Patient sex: F
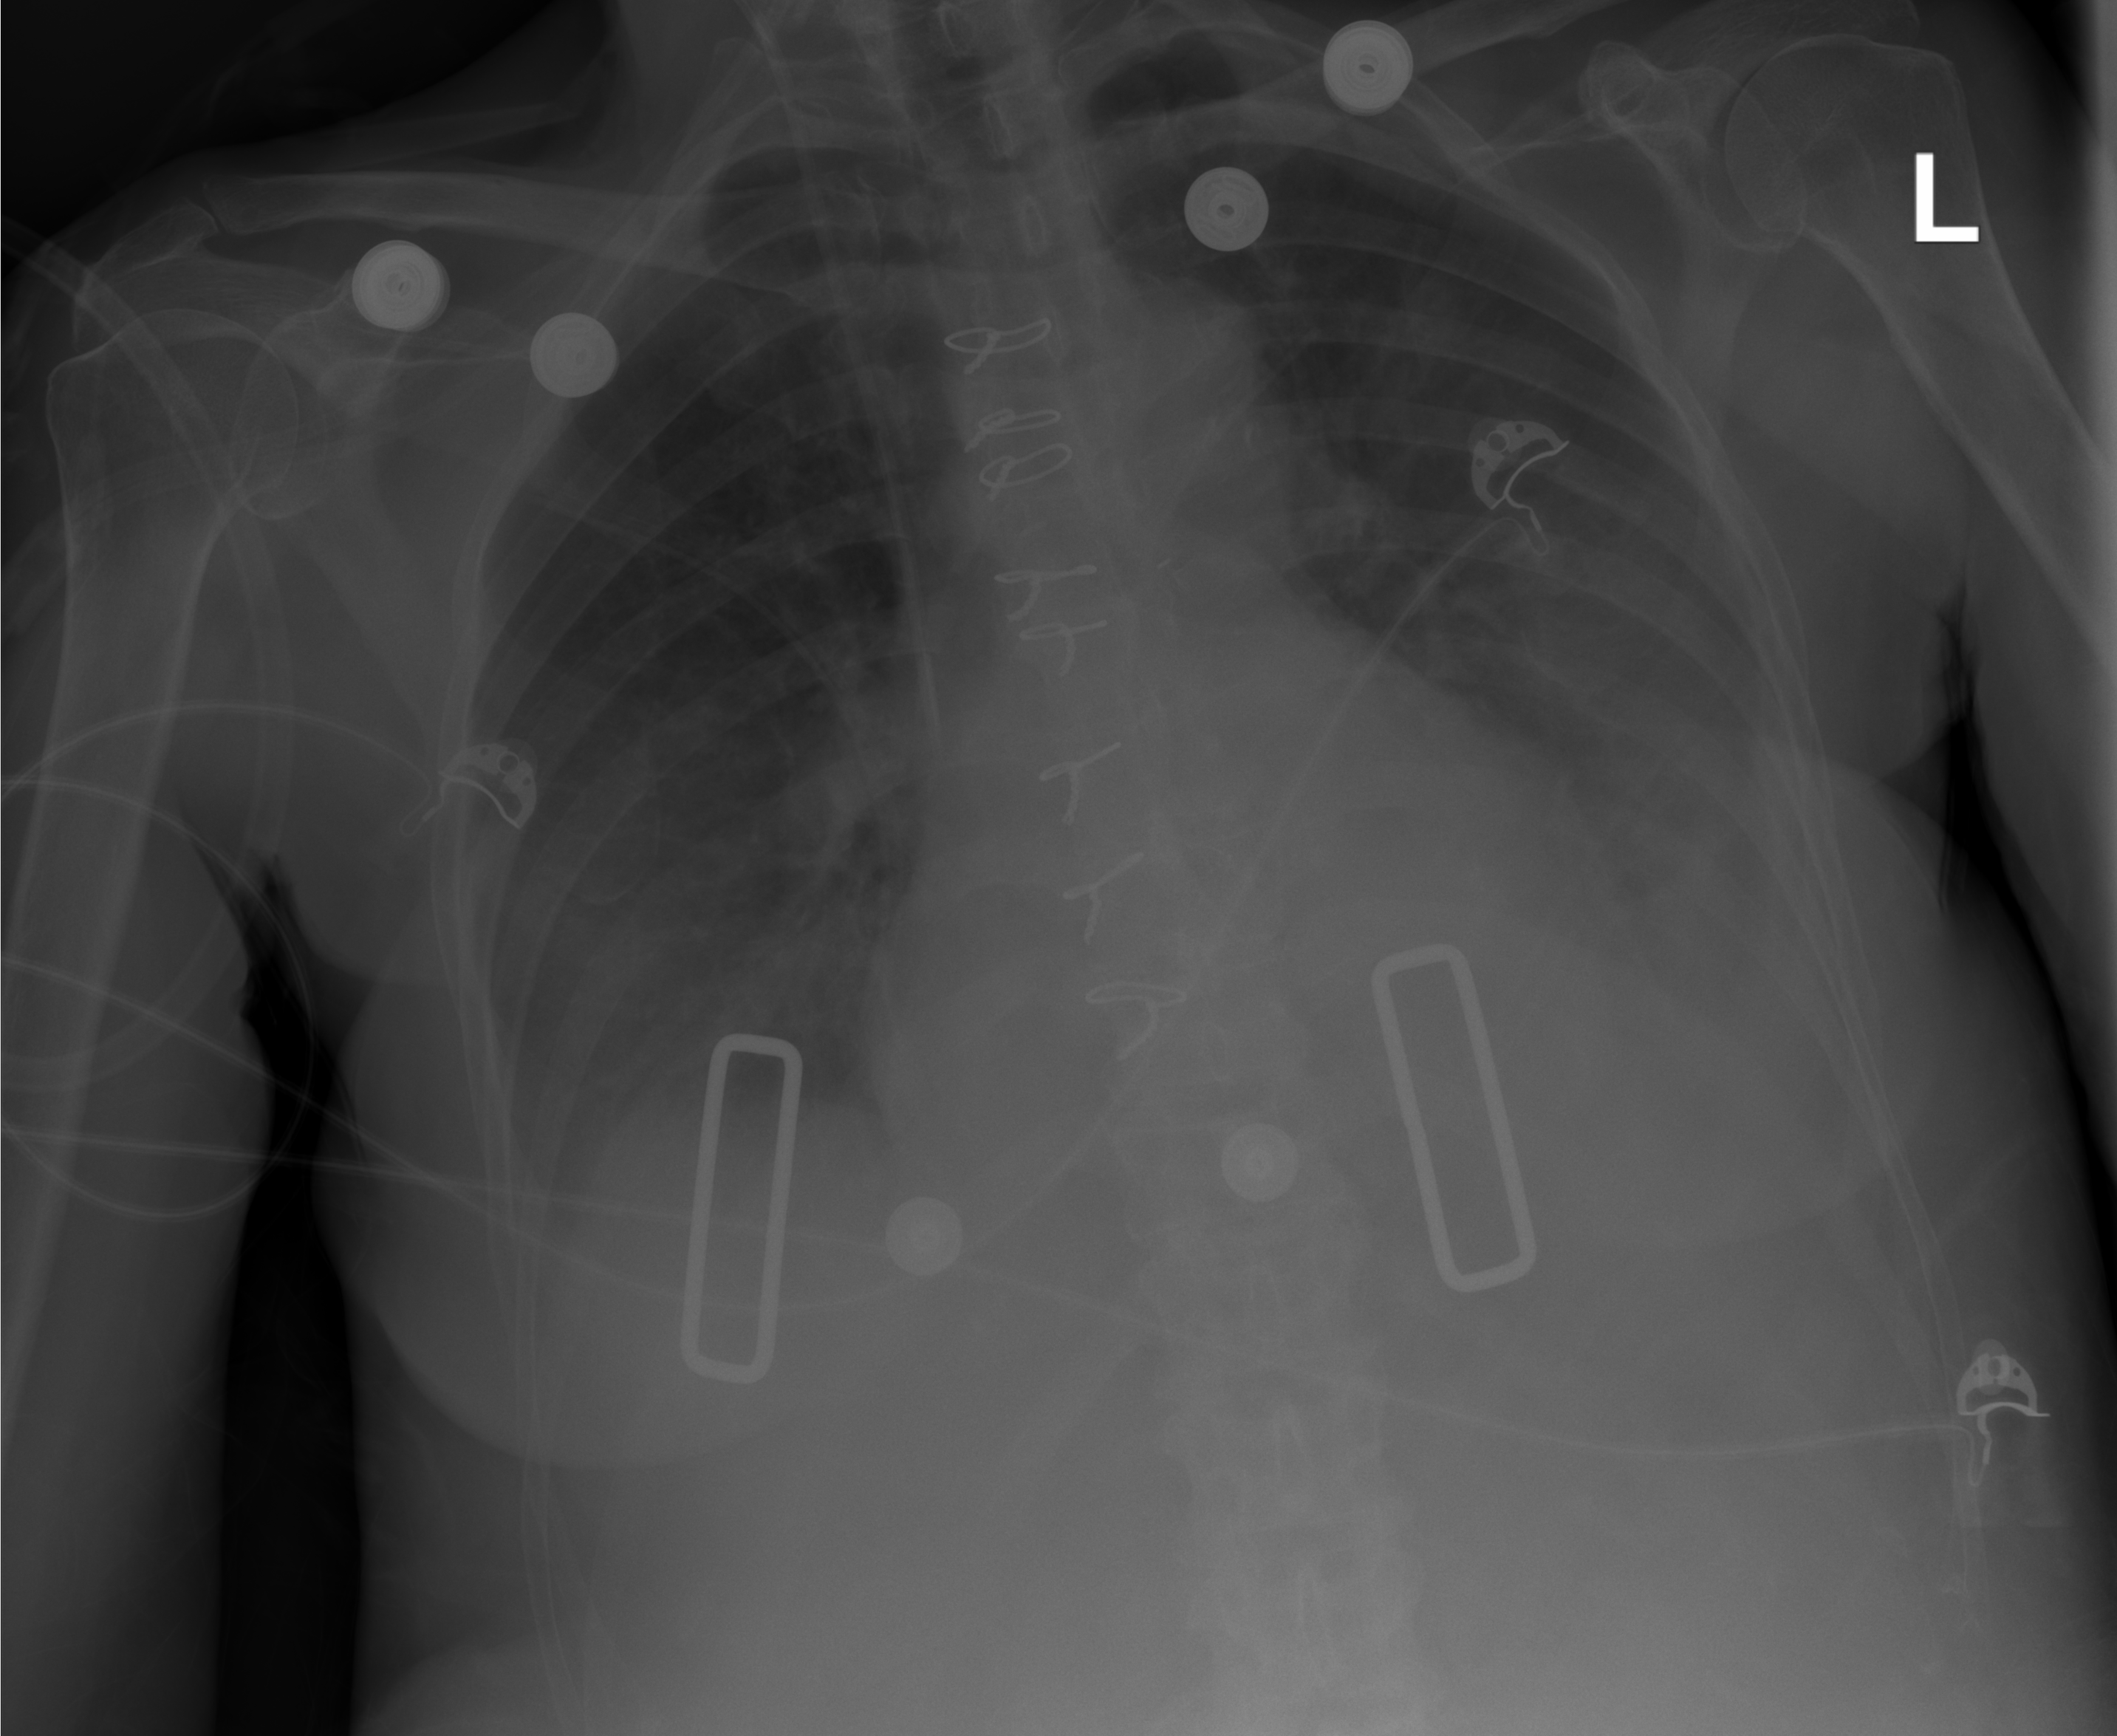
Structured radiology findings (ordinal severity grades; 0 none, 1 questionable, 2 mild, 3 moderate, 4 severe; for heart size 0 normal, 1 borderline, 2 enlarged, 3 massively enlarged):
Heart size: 0
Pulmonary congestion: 0
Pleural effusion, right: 1
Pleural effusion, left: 2
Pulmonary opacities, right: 0
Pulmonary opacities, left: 0
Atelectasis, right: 1
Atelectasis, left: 2